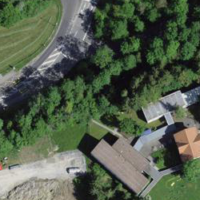
EUNIS habitat code: 56
Species observed at this site:
Muscicapa striata
Rosa arvensis